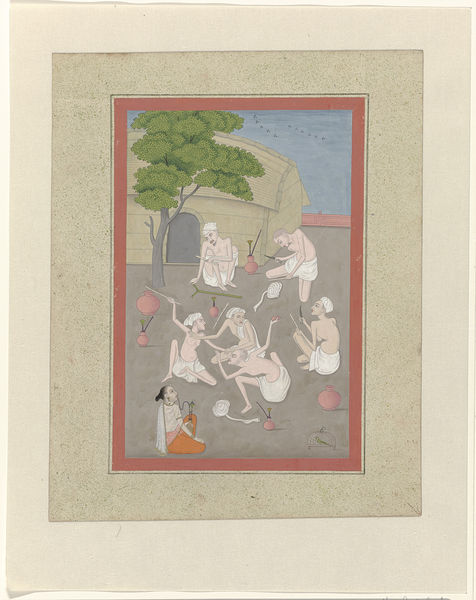
Titel: Vechtende yogi's
Standort: Amsterdam
Institution: Rijksmuseum
Schlagwörter: maison, arbre, peinture, dessin, cabane, moines, fous, chicha, hachichin